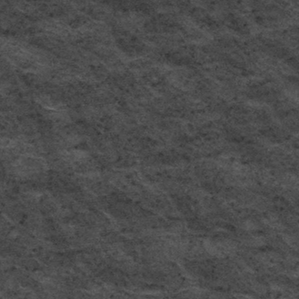
Label: frost